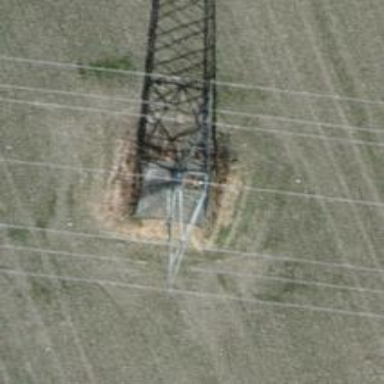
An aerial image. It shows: Lattice structure tower.